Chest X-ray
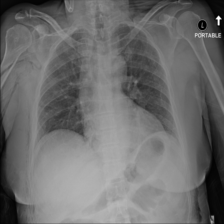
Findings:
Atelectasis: negative
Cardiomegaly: negative
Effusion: positive
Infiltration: negative
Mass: negative
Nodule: negative
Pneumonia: negative
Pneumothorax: positive
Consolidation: negative
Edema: negative
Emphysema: positive
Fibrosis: negative
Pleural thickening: negative
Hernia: negative